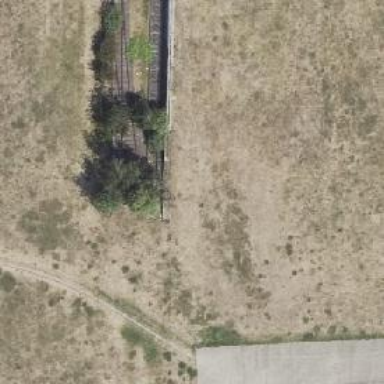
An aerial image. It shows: Historical railway.